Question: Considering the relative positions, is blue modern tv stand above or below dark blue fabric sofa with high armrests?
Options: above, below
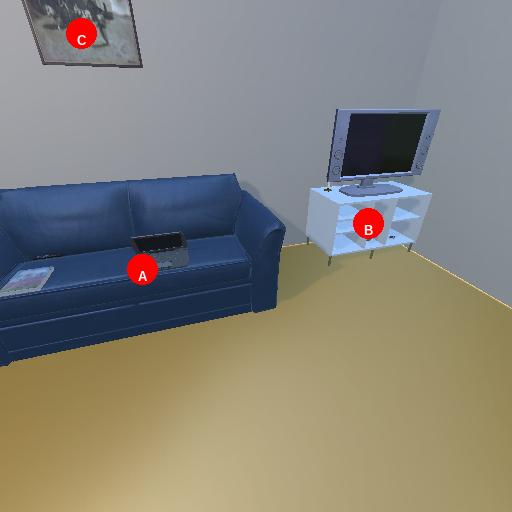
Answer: above